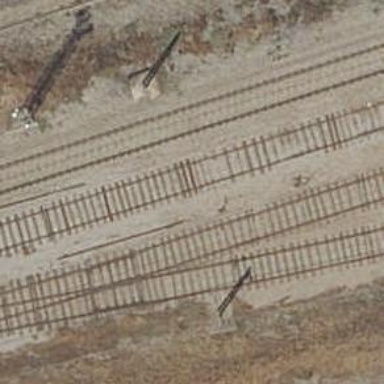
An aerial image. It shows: Electrified rail siding with contact line.